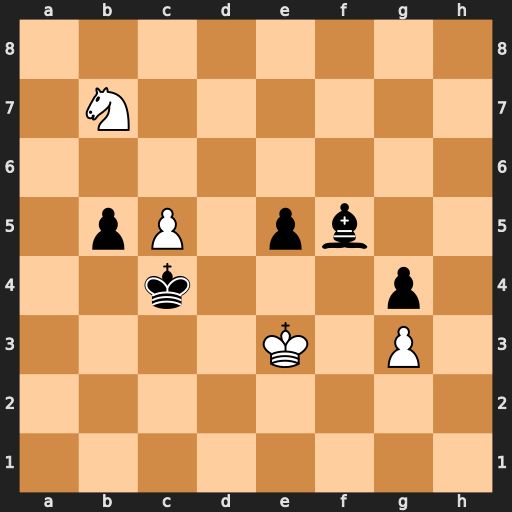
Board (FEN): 8/1N6/8/1pP1pb2/2k3p1/4K1P1/8/8
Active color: w
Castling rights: -
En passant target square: -
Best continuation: Nd6+ Kxc5 Nxf5 b4 Kd3 b3 Ne3 e4+ Kc3 b2 Kxb2 Kd4 Nxg4